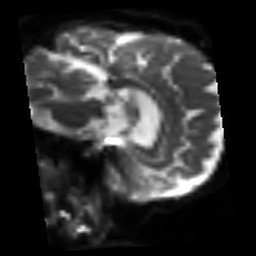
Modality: sbref
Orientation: sagittal
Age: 64
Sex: male
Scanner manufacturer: siemens
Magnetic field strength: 3 T
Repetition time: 3.2 s
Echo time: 0.081 s